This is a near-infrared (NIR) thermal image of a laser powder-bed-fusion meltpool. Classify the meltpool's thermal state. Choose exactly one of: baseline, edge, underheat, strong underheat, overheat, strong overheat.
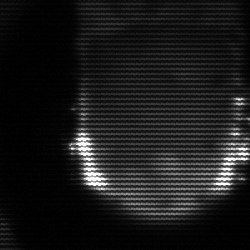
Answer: baseline